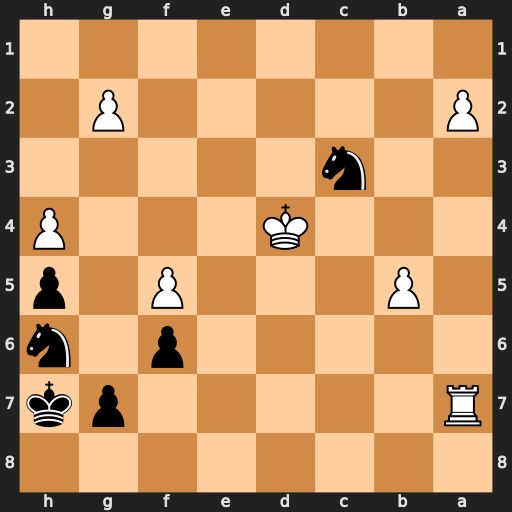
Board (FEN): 8/R5pk/5p1n/1P3P1p/3K3P/2n5/P5P1/8
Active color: b
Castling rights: -
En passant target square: -
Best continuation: Nxb5+ Ke4 Nxa7